Question: I have installed everything and setup all dependencies for Tensorflow in Ubuntu.
But after running it, it shows this error:

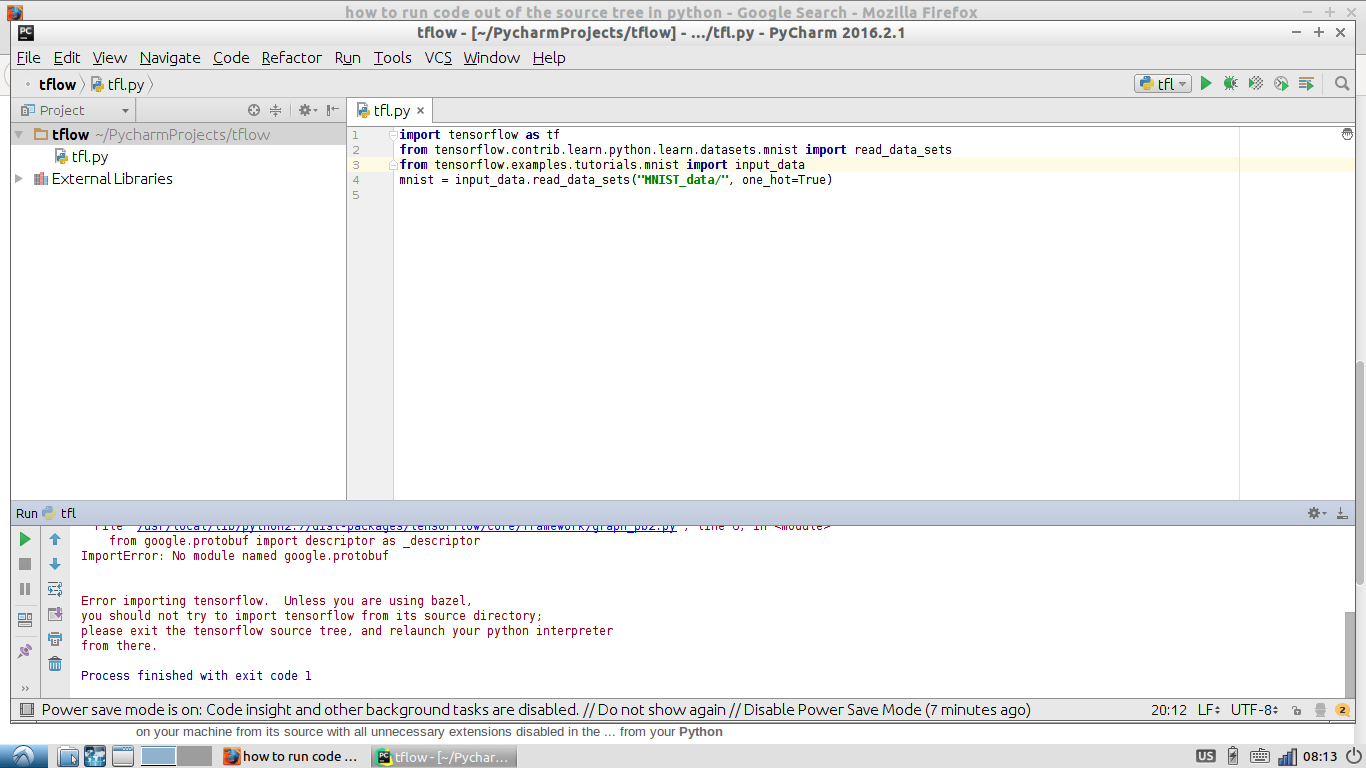
Answer: Actually, it was an interpreter issue. I have managed to change default interpreter for this project in >
Then, I've changed the interpreter to where i am installing the tensorflow and issue is now resolved.